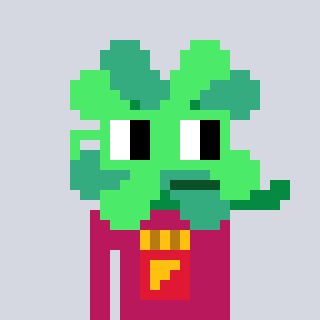
a pixel art character with square light green glasses, a clover-shaped head and a darkpink-colored body on a cool background